Question: CODE:
'''
from termcolor import colored
@bot.event
async def on_member_join(member):
server = member.server
print("[" + (colored("{}".format(message.timestamp), 'white')) + "]" + colored("[{0}] {1} joined the Server!".format(server, member), 'green'))
'''
ERROR:

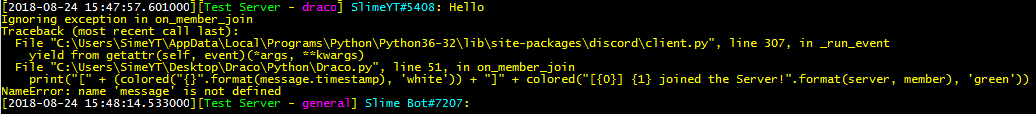
Answer: A 'Member' joining a server isn't associated with any 'Message', so the event doesn't send a 'message' argument. You can get the 'datetime' a 'Member' joined a 'Server' with <URL> instead.